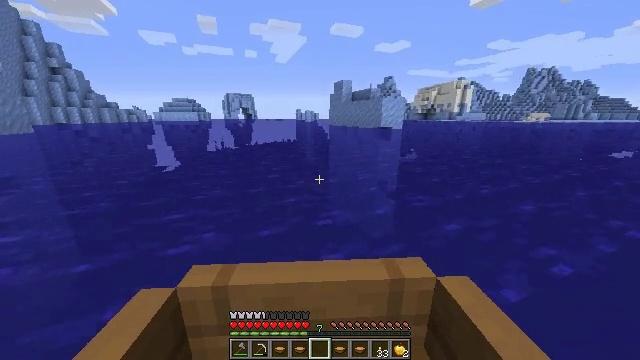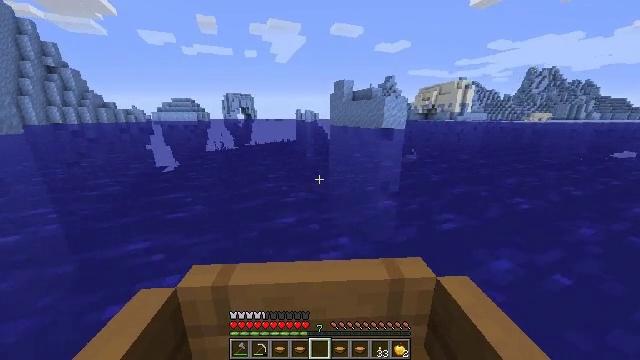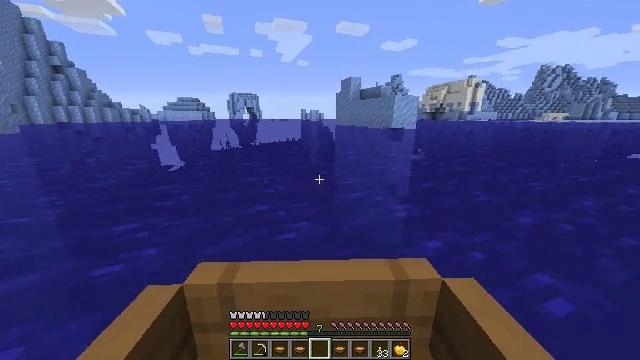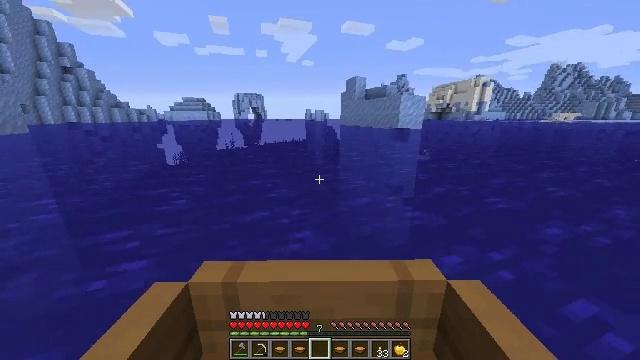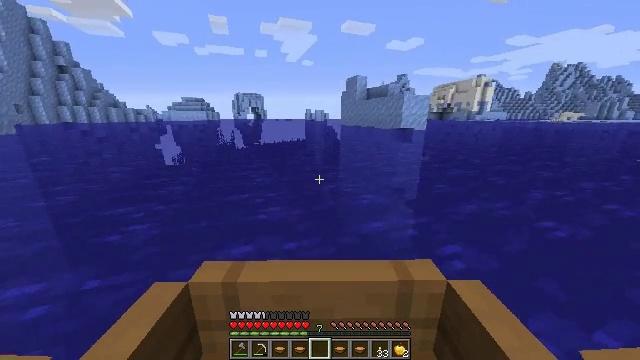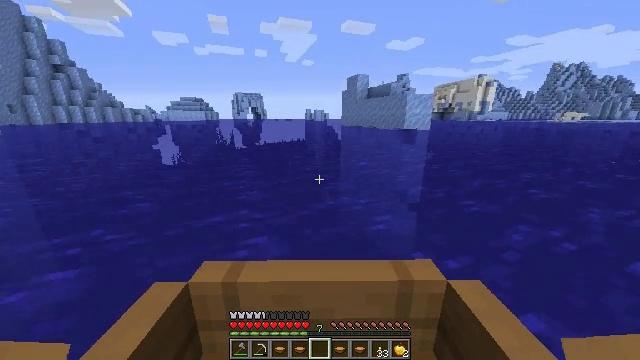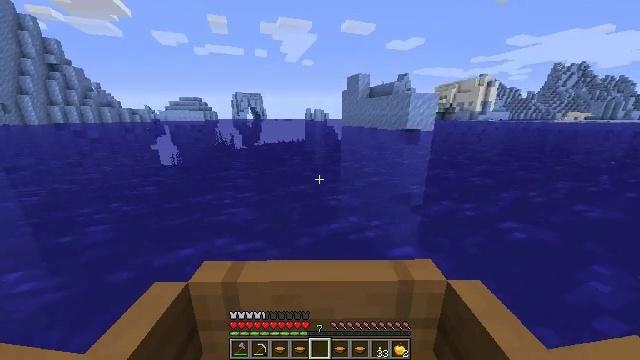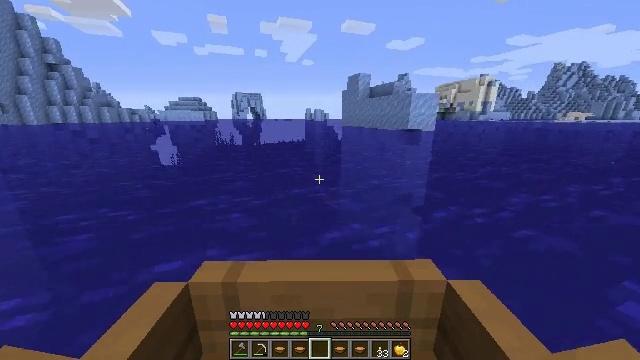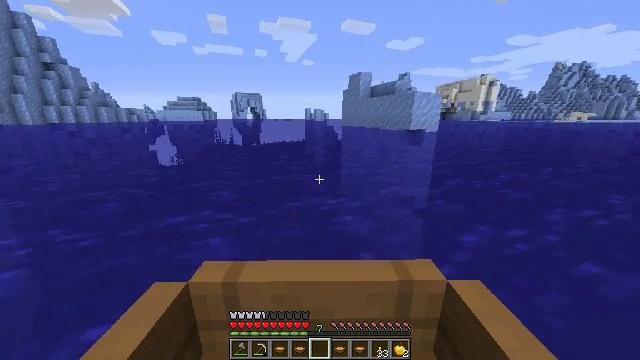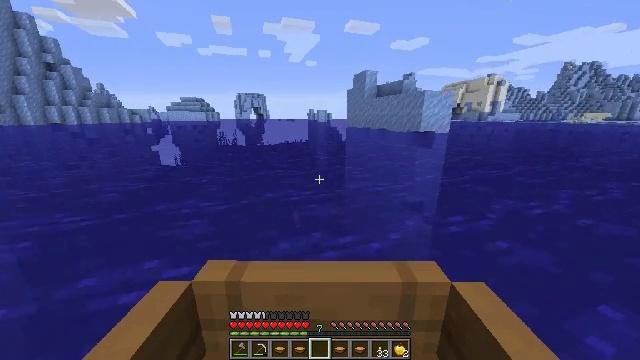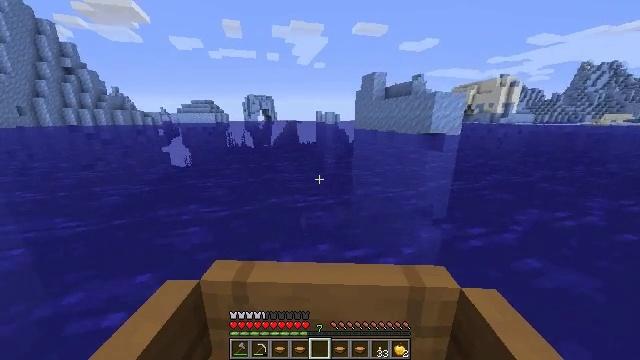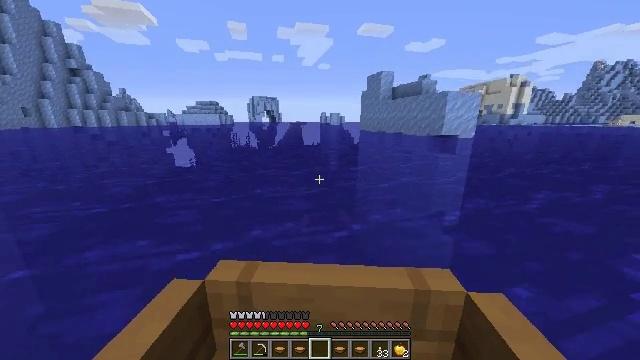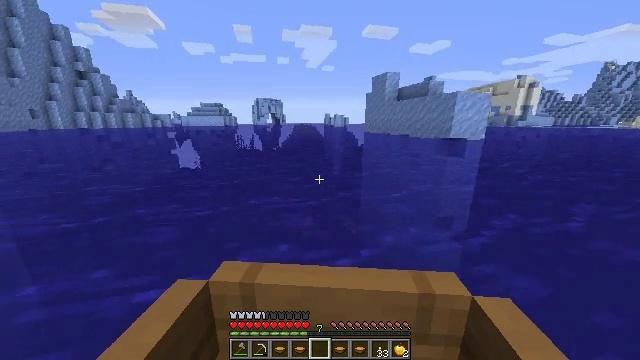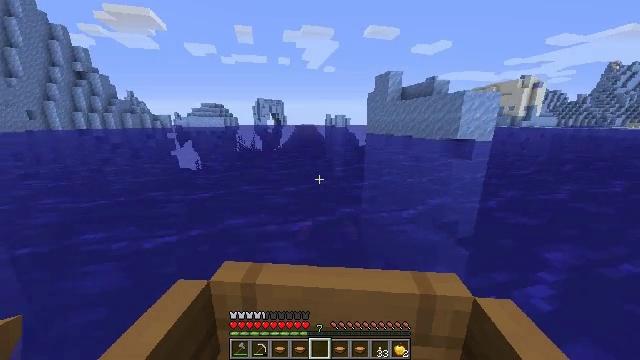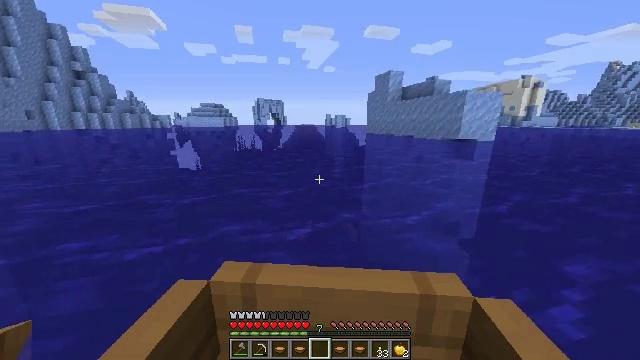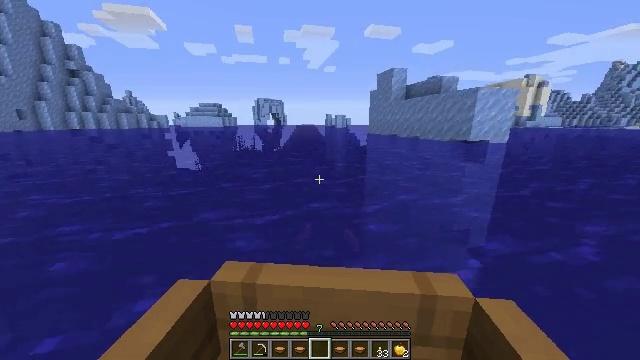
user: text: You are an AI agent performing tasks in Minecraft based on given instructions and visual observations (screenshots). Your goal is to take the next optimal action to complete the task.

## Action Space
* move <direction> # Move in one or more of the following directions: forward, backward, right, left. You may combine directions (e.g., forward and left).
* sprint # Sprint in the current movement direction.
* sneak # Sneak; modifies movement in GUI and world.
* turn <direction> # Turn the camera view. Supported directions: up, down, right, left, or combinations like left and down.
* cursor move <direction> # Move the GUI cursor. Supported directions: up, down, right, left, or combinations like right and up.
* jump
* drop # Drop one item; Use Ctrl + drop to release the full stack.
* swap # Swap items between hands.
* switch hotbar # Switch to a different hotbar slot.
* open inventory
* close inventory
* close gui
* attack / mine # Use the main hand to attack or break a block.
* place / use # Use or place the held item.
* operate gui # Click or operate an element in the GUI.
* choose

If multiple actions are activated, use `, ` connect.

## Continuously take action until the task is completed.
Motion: motion action
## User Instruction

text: Remove a mushroom stew from the inventory.
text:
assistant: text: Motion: move forward, sprint
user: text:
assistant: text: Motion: move forward, sprint, turn left
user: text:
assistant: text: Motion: move forward, sprint, turn left
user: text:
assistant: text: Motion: move forward, sprint
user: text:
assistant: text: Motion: move forward, sprint
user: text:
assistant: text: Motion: move forward, sprint
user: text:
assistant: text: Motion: move forward, sprint
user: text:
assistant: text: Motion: move forward, sprint
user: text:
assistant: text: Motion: move forward, sprint
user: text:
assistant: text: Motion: move forward, sprint, turn left
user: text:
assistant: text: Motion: move forward, sprint, turn left
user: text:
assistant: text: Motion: move forward, sprint, turn left
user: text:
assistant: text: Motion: move forward, sprint
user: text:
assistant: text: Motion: move forward, sprint
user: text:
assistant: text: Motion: move forward, sprint
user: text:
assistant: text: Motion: move forward, sprint
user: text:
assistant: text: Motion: move forward, sprint
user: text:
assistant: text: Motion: move forward, sprint
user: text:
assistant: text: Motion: move forward, sprint
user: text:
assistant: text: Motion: move forward, sprint
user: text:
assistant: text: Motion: move forward, sprint
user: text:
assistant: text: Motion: move forward, sprint
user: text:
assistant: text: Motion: move forward, sprint
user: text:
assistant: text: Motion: move forward, sprint
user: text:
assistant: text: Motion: move forward, sprint
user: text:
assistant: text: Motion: move forward, sprint
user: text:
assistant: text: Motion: move forward, sprint
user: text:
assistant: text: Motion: move forward, sprint
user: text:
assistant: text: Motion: move forward, sprint, turn down
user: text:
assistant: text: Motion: move forward, sprint, turn left and down